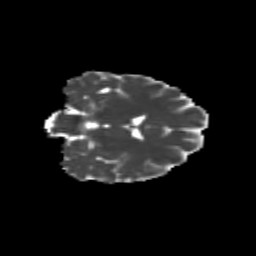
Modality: MD
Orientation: coronal
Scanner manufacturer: siemens
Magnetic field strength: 3 T
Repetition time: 9.2 s
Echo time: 0.084 s